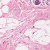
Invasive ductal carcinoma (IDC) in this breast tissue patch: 0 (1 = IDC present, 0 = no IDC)